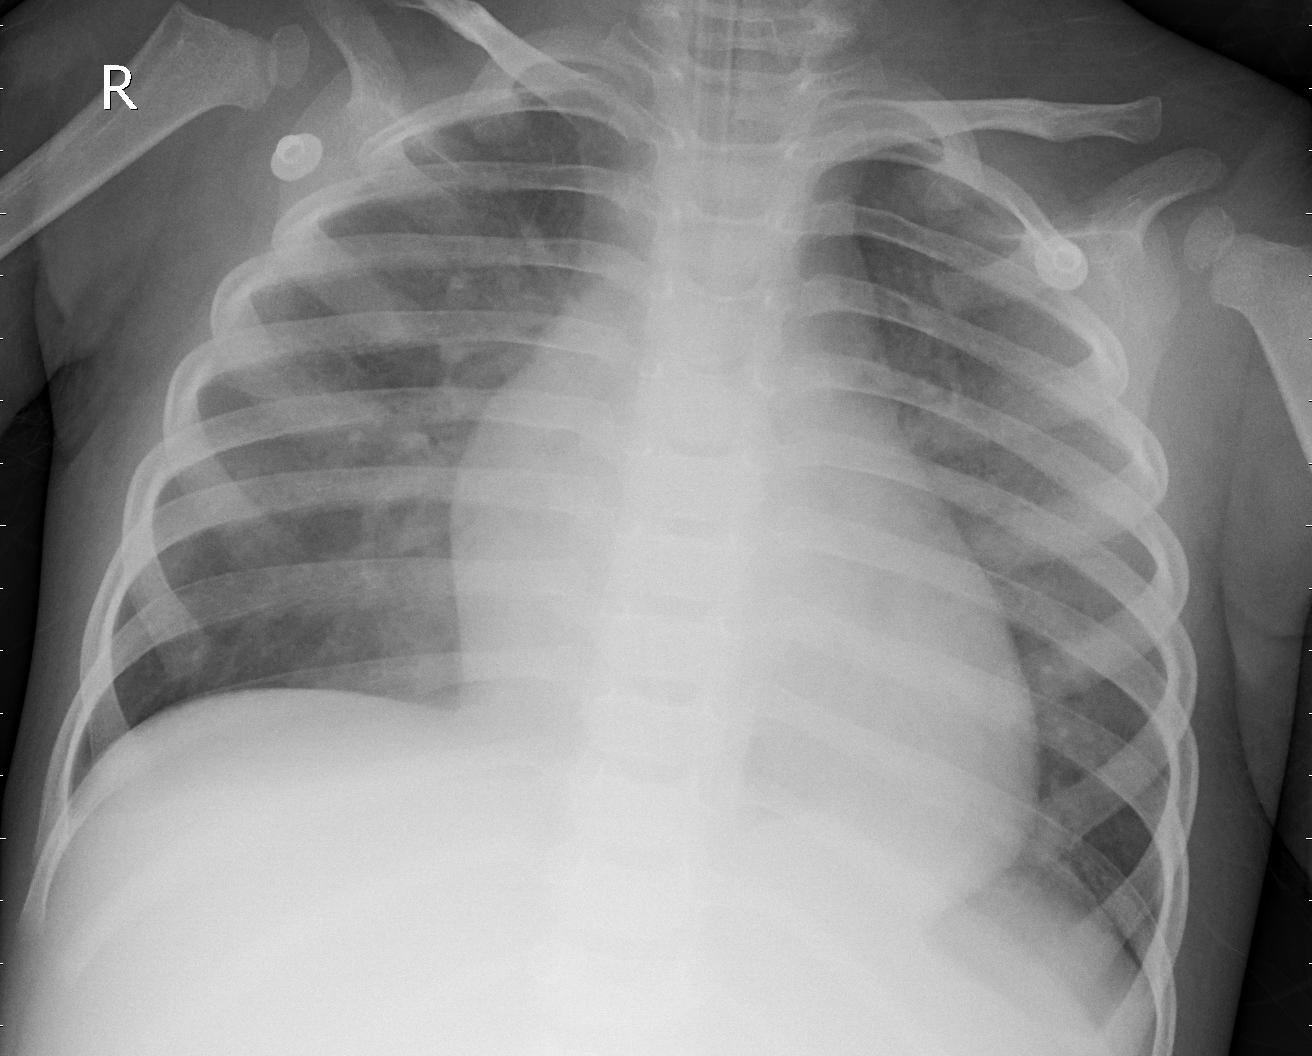
Diagnosis: PNEUMONIA